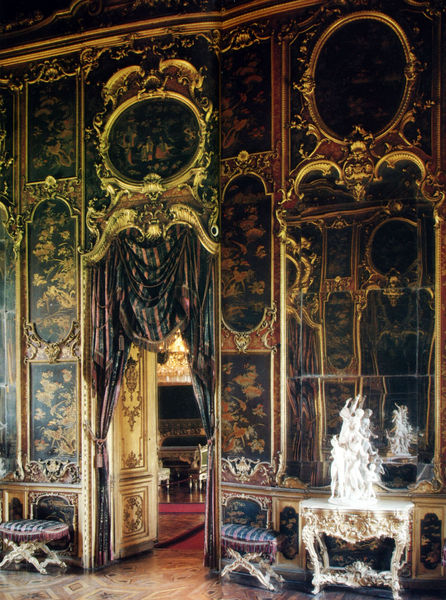
Titel: Palazzo Reale in Turin, chinesisches Kabinett
Künstler: Filippo Juvarra
Standort: Torino
Institution: Palazzo Reale
Schlagwörter: blau, dunkel, gemälde, schatten, weiß, bäume, grün, blumen, braun, holz, licht, raum, schmuck, schwarz, stuhl, stühle, tisch, tür, zimmer, gebäude, rot, schloss, malerei, muster, ornament, teppich, wand, barock, falten, rahmen, silber, goldrahmen, innenraum, spiegel, vorhang, öl, kirche, boden, figur, gold, interieur, sessel, adel, innen, borte, kontrast, rokoko, vornehm, oval, ranken, skulptur, statue, goldfarben, bilder, kommode, ansicht, parkett, farbe, hof, türe, bank, hocker, rand, rang, saal, schemel, figuren, gardine, kartusche, tapete, holzboden, dekor, floral, klavier, ornamente, verzierung, wandmalerei, gestreift, streifen, uhr, schlafzimmer, flügeltür, lack, stuck, türflügel, durchgang, innenansicht, gardiene, gemach, foto, fotografie, bögen, fussboden, eingang, offen, durchblick, porzellan, vergoldet, palast, kreise, mosaik, statuette, brokat, intarsien, schnitzerei, photo, china, wappen, nippes, gesims, residenz, reichtum, königlich, fresko, kabinett, museum, vorhand, prunk, porzelan, emblem, bemalung, tafelaufsatz, verzierungen, vergoldung, vertäfelung, alabaster, versailles, spätbarock, lunetten, medaillons, kassettentüren, ausstattung, inventar, panele, prunkvoll, beitisch, gemächer, venezianisch, figurengruppe, platiken, spiegelsaal, chinoiserie, tapeten, bildfelder, spiegelkabinett, porzellanfigur, konsoltisch, wandverzierung, holzparkett, goldig, brunk, bezogen, figutr, gesteift, opulenz, prunkraum, repräsentationsräume, türflugel, spinett, fusboden, ina, lber, rüt, inneneinrichtrung